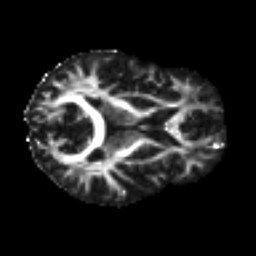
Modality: FA
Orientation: axial
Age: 36
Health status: ill
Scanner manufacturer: philips
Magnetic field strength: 3 T
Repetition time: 9 s
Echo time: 0.127 s